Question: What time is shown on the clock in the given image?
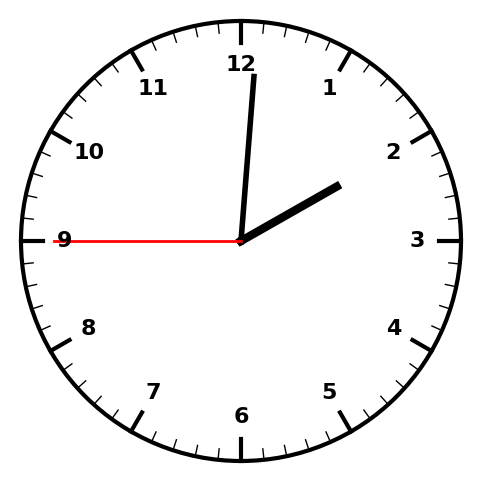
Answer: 02:00:45